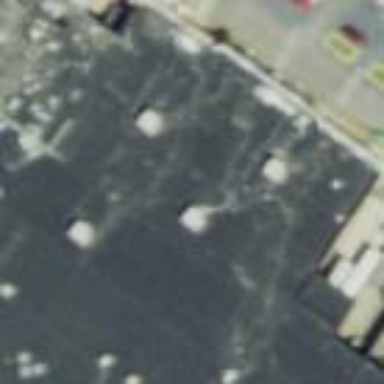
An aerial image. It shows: Department store.